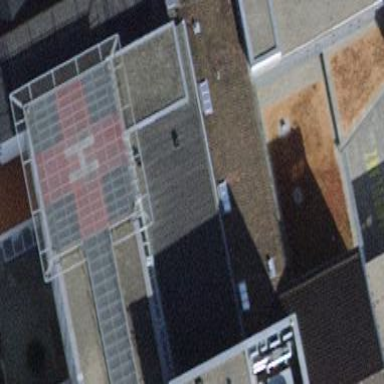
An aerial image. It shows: Building with hipped roof section.